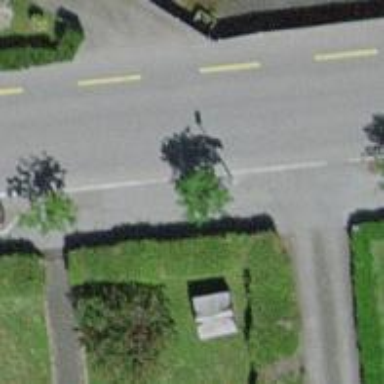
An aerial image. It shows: Broadleaved tree typically found along the streets.